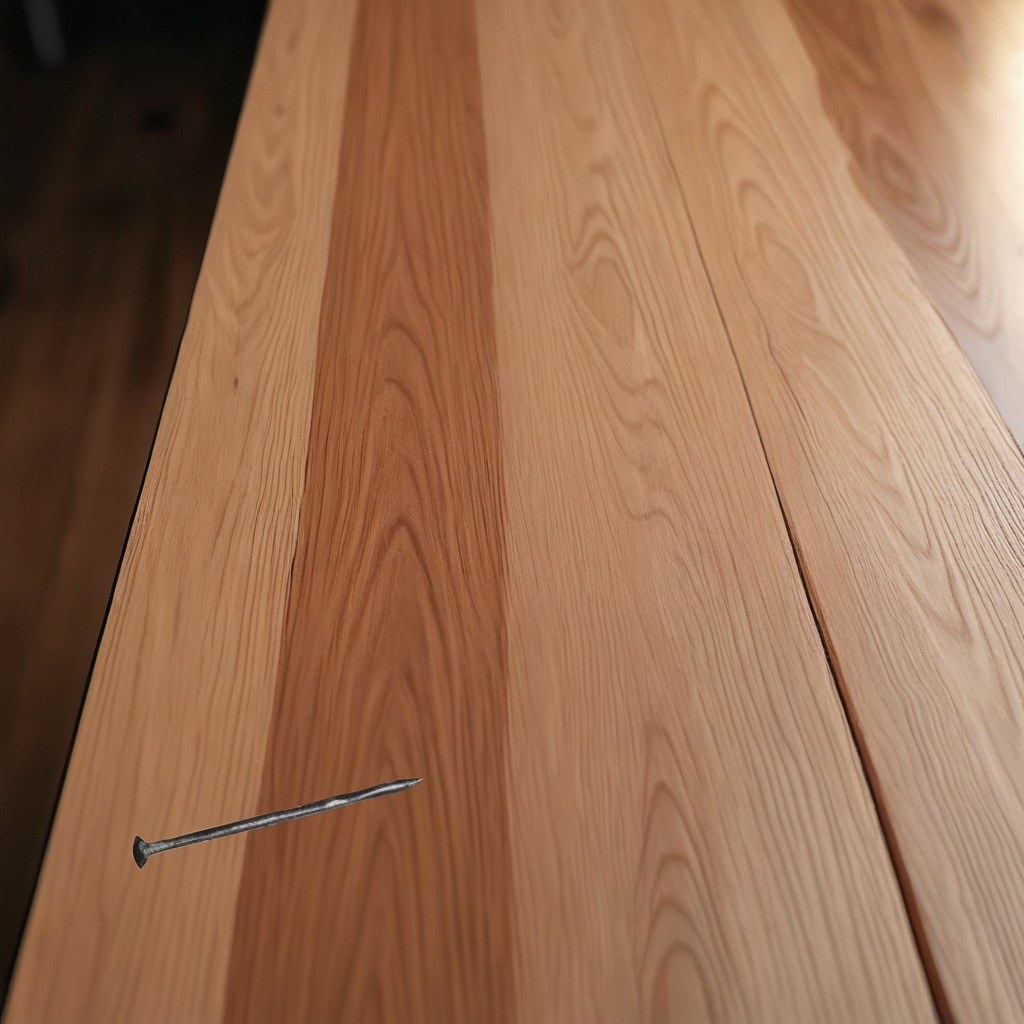
An iron nail is lying on a wooden table in a carpentry studio.